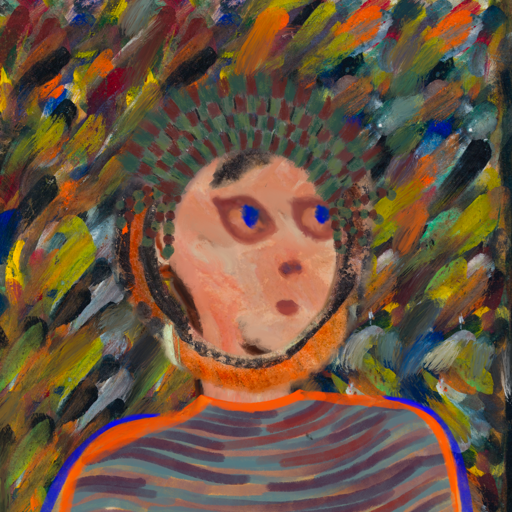
Background: An_Impression, Head And Neck Side: Roy_Bahadur, Face Side: Mother_And_Son_Mother, Bust: Experience, Hair Side: Childish, Head Accessory: After_Raid_Crown, Second Necklace: Blank, Necklace: Blank, Baby: Blank